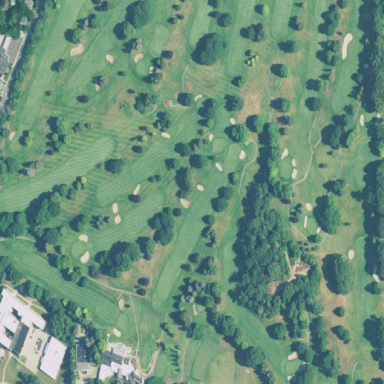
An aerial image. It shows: Golf course.